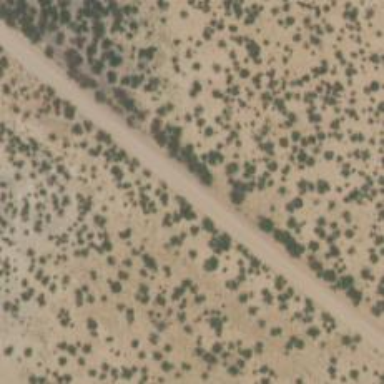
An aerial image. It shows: Tertiary road.